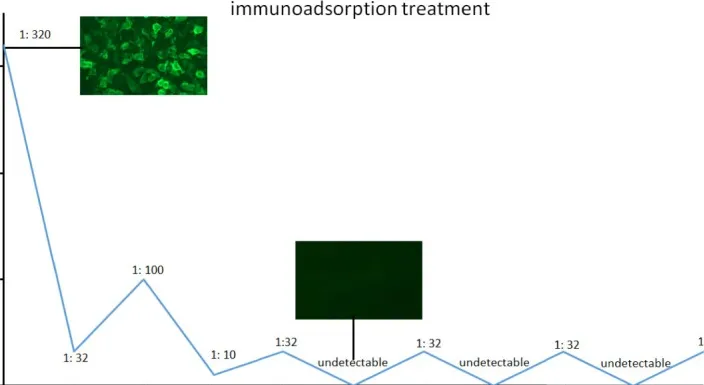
The changes in serum AQP4-IgG levels performed by cell-based assay before and after each protein-A immunoadsorption treatment.
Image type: pathology (immunostaining)